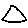
Label: triangle